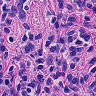
Metastatic tissue present: yes